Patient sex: M
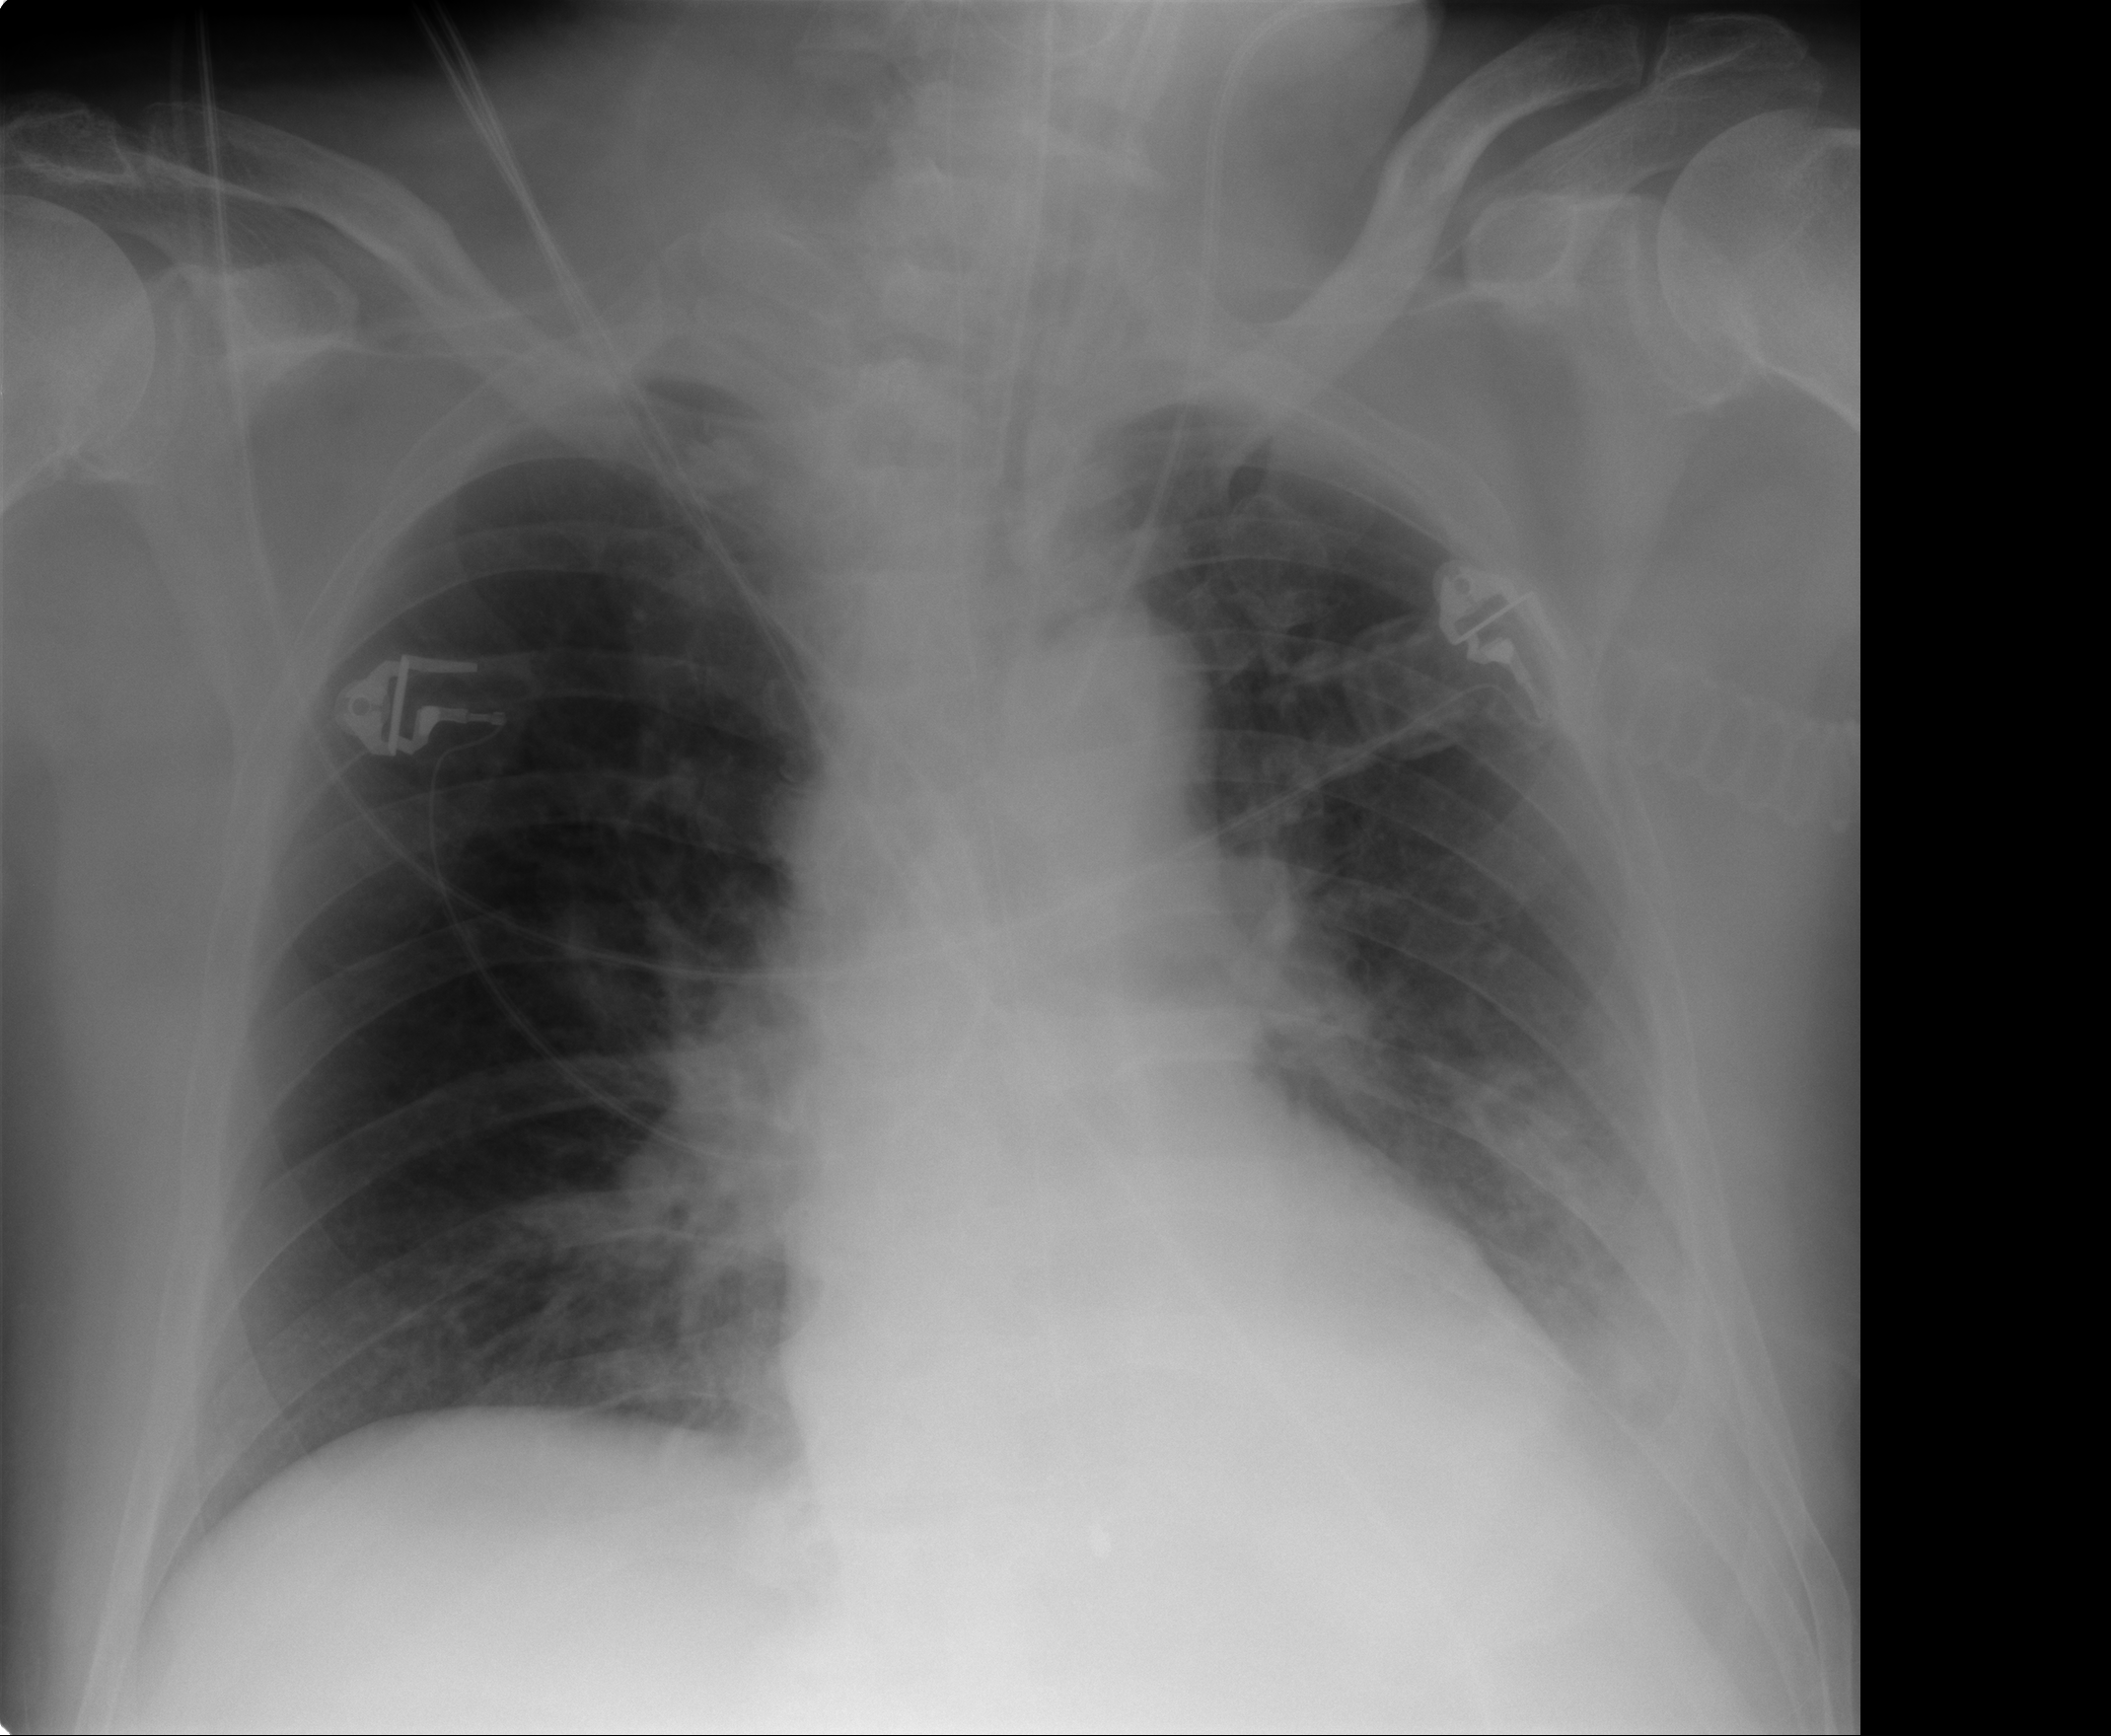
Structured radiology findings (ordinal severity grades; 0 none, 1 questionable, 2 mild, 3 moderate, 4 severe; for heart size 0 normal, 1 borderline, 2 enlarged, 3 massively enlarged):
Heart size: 0
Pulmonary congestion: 1
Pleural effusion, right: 0
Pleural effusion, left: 2
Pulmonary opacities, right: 0
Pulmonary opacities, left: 2
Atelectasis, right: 2
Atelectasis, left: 1